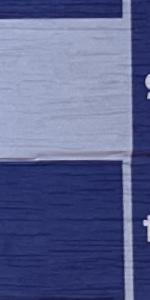
Label: Empty